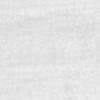
Label: no_change